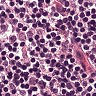
Metastatic tissue present: no